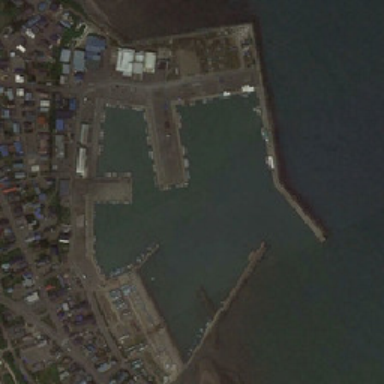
Port is surrounded by a sea .